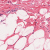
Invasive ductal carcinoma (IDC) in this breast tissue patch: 0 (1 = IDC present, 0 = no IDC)